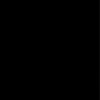
Label: dusty